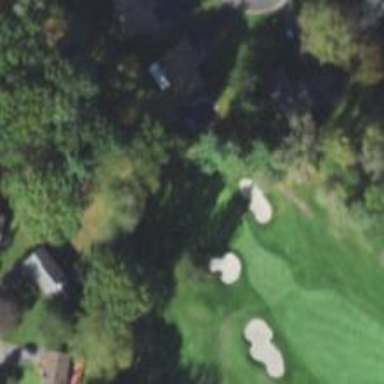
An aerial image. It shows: Service road used as golf cart path.